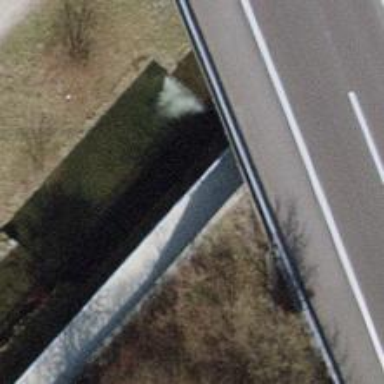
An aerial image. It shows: Concrete bridge over track with grade 2 surface.